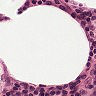
Metastatic tissue present: no